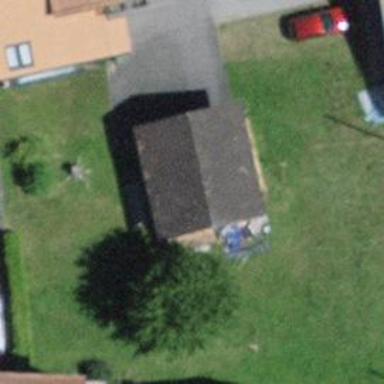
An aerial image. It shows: Garage.